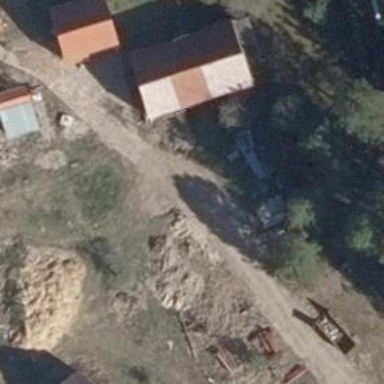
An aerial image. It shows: Driveway with ground surface.